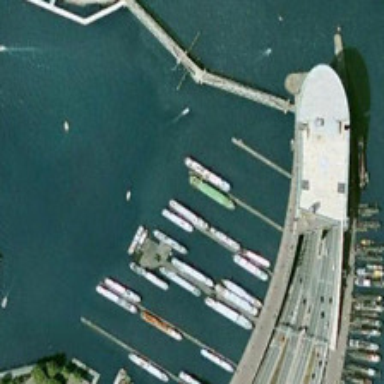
Some boats are in a port near several green trees .